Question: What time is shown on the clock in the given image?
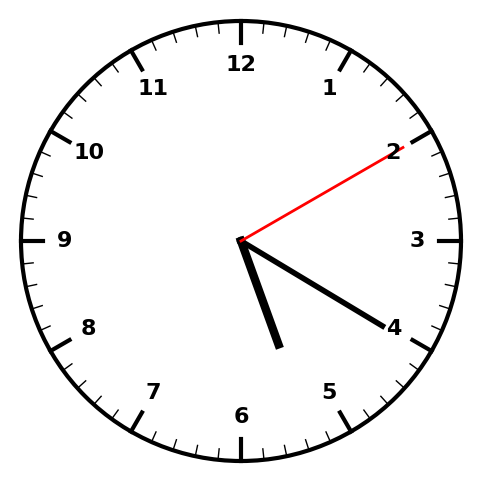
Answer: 05:20:10